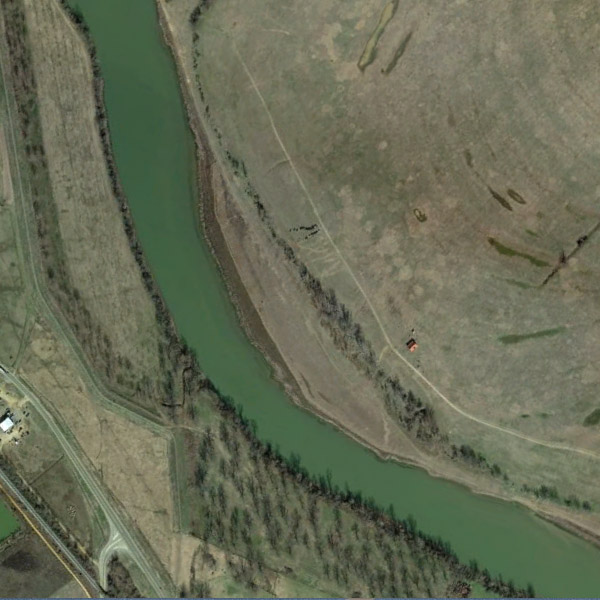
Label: River